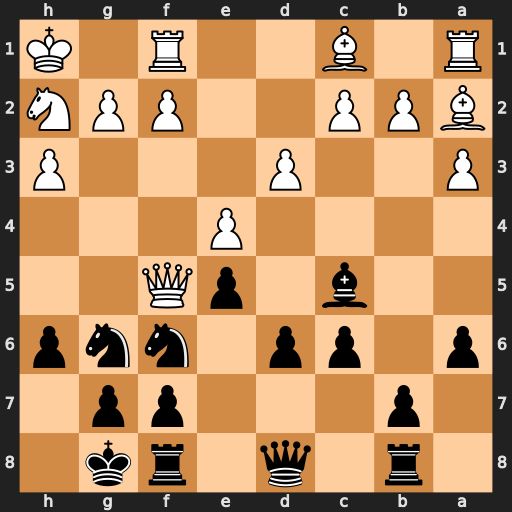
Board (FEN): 1r1q1rk1/1p3pp1/p1pp1nnp/2b1pQ2/4P3/P2P3P/BPP2PPN/R1B2R1K
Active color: b
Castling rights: -
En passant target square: -
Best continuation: Nh4 Qg4 Nxg4